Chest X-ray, PA view. Patient: 70 years old, sex M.
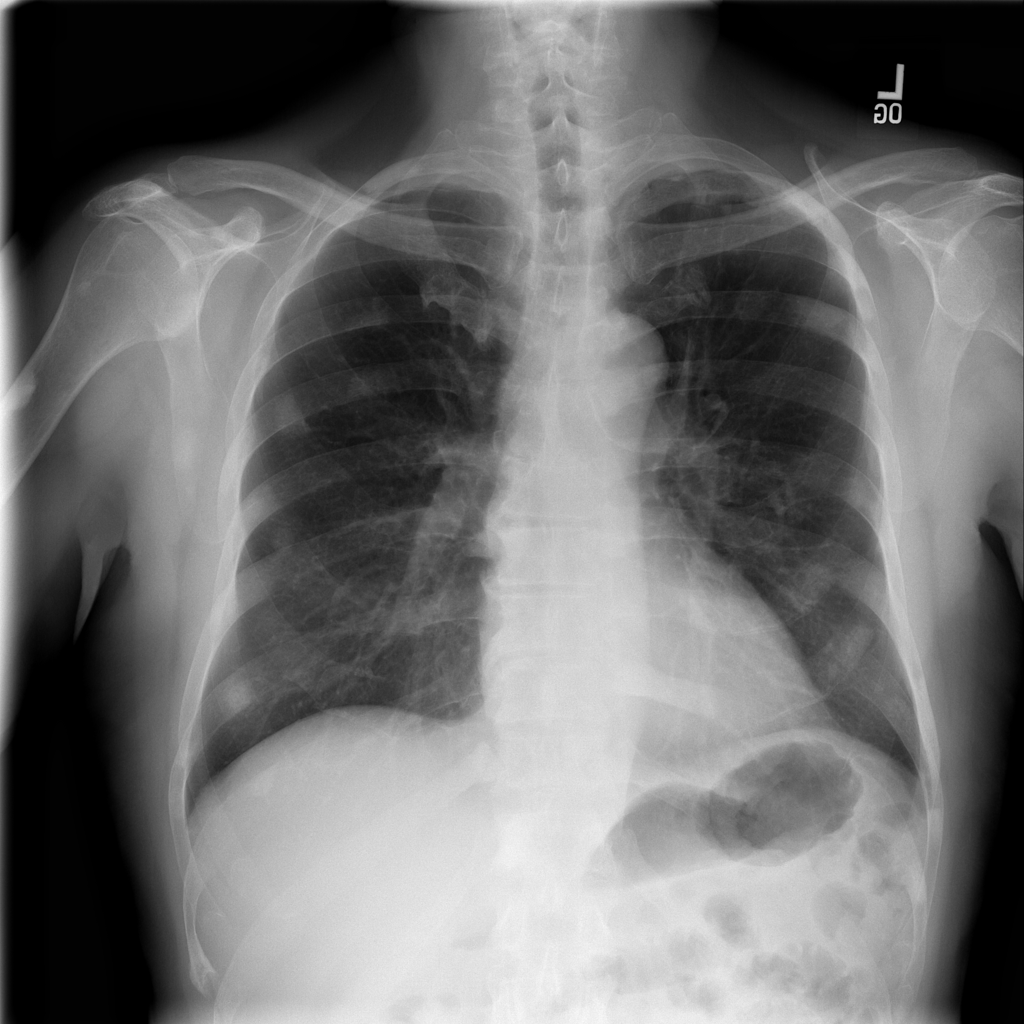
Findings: No Finding